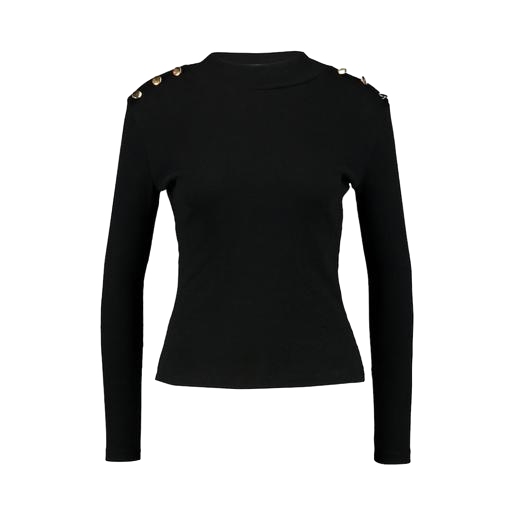
high-neck top, black polo-neck top, black long-sleeved jersey top, white background